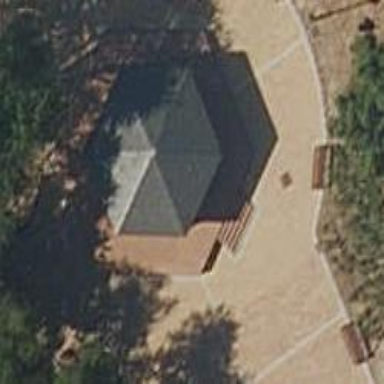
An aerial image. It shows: Building with bandstand on leisure land.